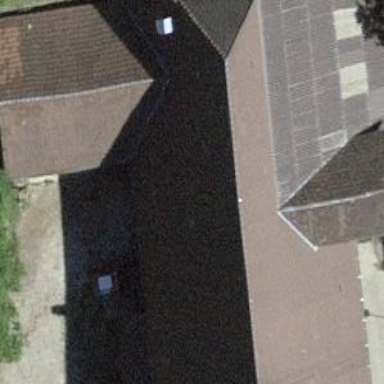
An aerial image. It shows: Farm building.